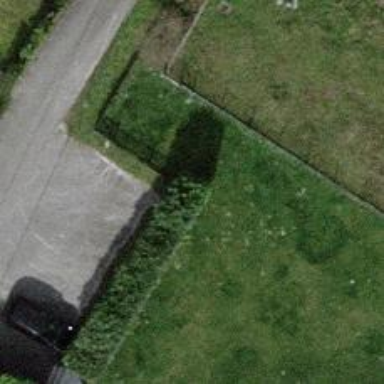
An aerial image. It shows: Hedge barrier.